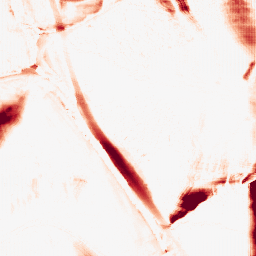
Category: morphological
Decomposition family: morphological_ellipse
Decomposition parameters: operation: opening
width: 10
height: 50
Upsampling method: fft_zeropad
Upsampling parameters: scale: 4
Upsampling scale: 4